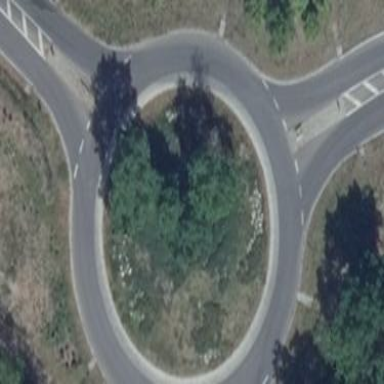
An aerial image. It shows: Asphalt road that is secondary route leading to roundabout.